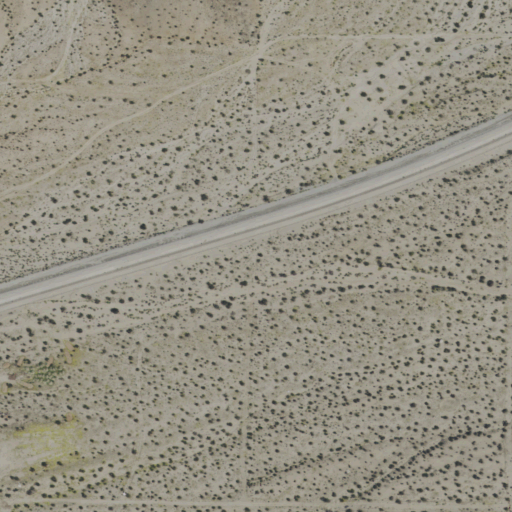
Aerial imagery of valley in California named West Wide Canyon containing shrub, barren land, medium intensity development, open development, high intensity development, and low intensity development